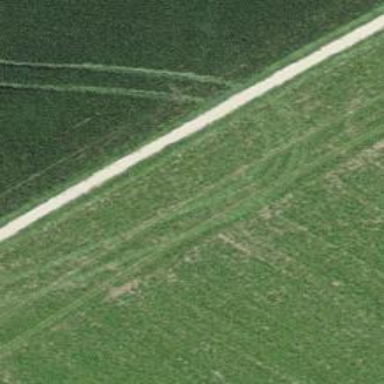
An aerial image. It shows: Unpaved track road.